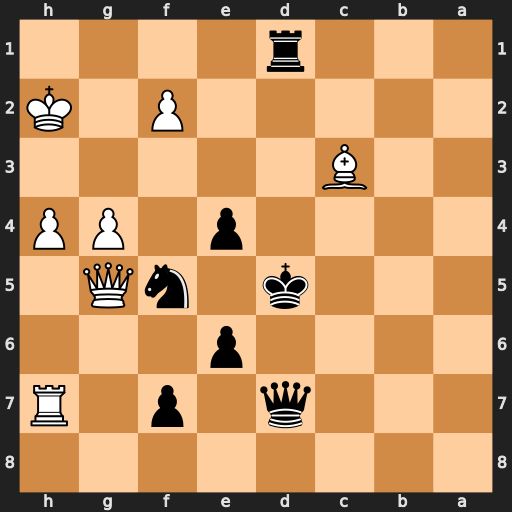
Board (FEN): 8/3q1p1R/4p3/3k1nQ1/4p1PP/2B5/5P1K/3r4
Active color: b
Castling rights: -
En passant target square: -
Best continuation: Qc7+ Kg2 Qxc3 Qd8+ Nd6